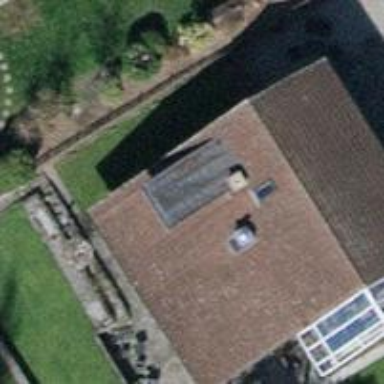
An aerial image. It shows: Simple house.